Field crop: maize
Growth stage: 1
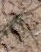
Species: salsola